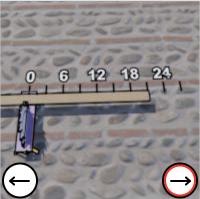
Task: length
Answer: 21
First scale value: 6.0